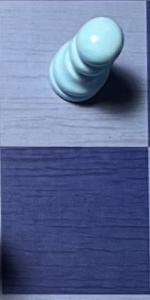
Label: Empty